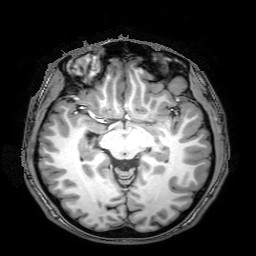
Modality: T1w
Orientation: axial
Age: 24
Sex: male
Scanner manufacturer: philips
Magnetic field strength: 3 T
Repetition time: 8.085 s
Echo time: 3.697 s